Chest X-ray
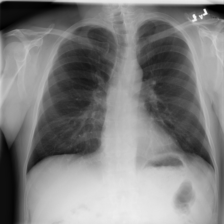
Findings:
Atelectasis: negative
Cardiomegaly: negative
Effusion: negative
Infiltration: negative
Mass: negative
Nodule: negative
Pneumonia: negative
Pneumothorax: negative
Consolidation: negative
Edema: negative
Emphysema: negative
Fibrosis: negative
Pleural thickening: negative
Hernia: negative